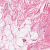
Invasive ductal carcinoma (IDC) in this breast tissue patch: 0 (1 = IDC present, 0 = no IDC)